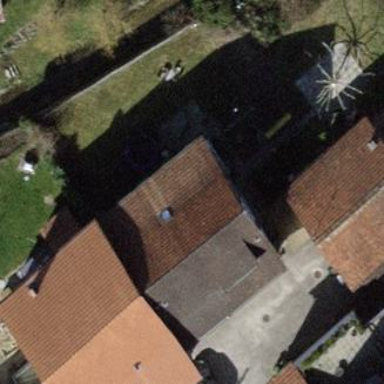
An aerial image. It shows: Semi-detached house with gabled roof.